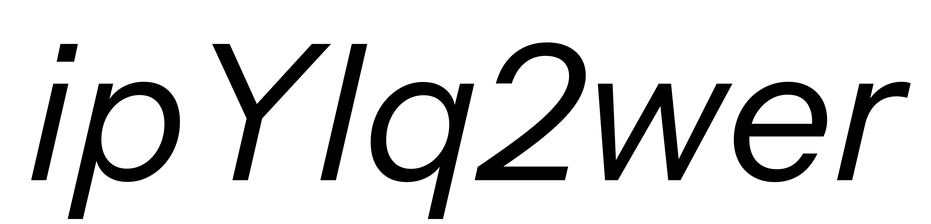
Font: InstrumentSans-Italic_Italic